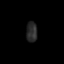
Tissue: skin
Cell type: Epithelial cells
Senescence score: 0.253
Nuclear area (px): 223
Mean DAPI intensity: 40.767